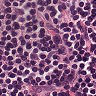
Metastatic tissue present: no